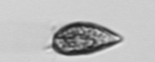
Label: Prorocentrum_triestinum